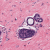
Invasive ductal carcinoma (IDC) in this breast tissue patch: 0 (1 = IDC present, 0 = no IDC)